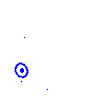
Particle: kaon